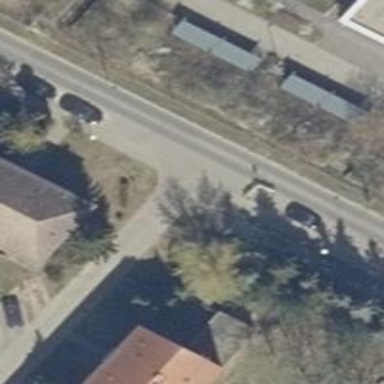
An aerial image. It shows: Sidewalk.